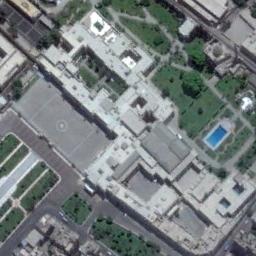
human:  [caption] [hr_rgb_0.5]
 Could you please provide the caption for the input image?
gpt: There are some trees near the palace .

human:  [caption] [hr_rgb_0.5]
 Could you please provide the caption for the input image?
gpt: The roofs of palaces are all black, And the whole looks like a rectangle .

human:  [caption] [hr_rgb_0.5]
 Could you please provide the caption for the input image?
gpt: The white palace has some parks and palaces of different sizes .

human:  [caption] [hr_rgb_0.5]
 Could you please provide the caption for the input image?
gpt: The palace is on the open place next to the grass and buildings .

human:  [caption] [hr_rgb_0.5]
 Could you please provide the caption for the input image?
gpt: There are some green lawns beside the white palace .